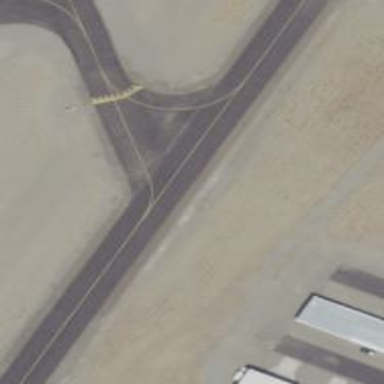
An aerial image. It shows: Image of taxiway at airport.